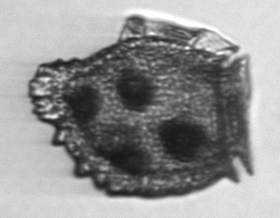
Label: Dinophysis_norvegica